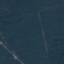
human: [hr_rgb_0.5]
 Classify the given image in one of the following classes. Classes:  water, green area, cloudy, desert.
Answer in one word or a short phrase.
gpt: green area